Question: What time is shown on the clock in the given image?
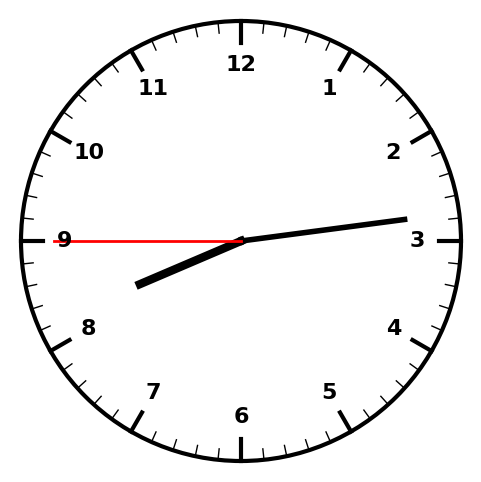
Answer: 08:13:45